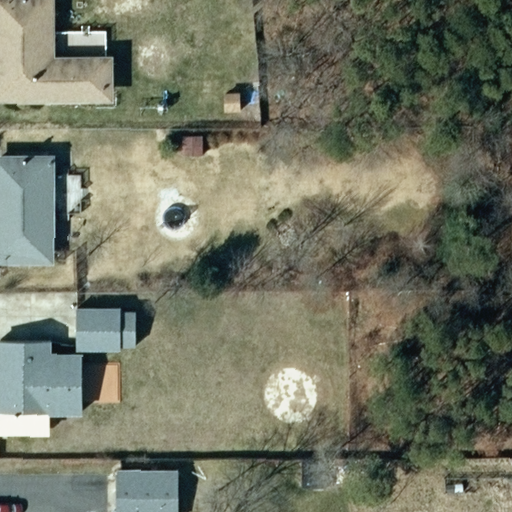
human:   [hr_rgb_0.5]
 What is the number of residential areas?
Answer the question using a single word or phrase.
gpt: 1

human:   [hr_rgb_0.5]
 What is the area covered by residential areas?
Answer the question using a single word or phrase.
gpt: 4525m2

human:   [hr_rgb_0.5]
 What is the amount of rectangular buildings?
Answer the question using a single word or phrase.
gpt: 3

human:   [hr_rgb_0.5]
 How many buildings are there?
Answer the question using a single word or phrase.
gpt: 5

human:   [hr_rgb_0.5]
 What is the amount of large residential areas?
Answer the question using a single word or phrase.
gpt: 1

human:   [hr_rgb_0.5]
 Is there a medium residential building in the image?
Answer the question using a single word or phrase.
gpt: yes

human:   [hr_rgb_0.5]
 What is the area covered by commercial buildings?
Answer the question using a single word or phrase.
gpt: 0m2

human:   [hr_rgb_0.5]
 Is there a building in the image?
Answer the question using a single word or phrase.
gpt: yes

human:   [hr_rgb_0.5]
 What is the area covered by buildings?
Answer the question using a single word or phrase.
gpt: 329m2

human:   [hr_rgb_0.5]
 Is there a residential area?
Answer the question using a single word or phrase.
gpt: yes

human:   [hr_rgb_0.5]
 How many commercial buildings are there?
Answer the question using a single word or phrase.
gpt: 0

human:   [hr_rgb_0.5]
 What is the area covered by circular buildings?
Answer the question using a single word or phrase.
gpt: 0m2

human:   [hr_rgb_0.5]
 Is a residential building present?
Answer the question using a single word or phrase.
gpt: yes

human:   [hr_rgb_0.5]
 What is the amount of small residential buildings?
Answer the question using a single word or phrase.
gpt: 3

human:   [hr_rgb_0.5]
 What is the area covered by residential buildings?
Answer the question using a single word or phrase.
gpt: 225m2

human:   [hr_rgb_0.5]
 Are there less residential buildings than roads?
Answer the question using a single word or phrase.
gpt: no

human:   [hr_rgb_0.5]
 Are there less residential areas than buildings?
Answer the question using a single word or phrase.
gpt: yes

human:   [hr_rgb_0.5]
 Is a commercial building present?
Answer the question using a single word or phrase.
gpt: no

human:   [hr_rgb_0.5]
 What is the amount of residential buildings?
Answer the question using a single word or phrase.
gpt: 4

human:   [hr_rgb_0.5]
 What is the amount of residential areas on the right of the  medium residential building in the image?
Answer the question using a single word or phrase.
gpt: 1

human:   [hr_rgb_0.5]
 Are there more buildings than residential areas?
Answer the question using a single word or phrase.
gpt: yes

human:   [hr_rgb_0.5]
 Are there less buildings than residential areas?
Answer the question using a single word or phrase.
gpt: no

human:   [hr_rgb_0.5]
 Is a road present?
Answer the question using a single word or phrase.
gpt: no

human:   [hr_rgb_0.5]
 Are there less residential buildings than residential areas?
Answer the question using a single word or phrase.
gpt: no

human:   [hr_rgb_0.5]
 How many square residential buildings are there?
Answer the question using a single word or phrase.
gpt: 0

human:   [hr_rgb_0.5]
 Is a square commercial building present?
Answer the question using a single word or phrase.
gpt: no

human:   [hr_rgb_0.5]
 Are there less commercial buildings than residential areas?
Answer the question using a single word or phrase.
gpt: yes

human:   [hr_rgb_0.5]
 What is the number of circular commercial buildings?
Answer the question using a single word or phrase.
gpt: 0

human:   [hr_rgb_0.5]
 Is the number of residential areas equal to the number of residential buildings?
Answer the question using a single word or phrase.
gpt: no

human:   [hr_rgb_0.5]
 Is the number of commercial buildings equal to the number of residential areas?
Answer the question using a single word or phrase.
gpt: no

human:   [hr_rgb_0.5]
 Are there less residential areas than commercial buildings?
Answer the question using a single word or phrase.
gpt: no

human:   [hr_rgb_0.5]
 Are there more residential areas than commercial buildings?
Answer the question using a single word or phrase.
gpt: yes

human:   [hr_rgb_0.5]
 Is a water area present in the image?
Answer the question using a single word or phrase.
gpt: no

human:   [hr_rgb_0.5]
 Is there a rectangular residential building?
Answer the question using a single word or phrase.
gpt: yes

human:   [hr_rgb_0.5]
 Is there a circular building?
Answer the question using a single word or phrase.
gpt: no

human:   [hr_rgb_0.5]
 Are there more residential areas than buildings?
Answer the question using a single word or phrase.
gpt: no

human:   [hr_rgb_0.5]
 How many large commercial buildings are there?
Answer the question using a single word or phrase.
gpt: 0

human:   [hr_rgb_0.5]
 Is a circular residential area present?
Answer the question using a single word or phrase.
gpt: no

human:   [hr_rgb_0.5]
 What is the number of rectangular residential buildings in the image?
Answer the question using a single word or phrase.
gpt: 3

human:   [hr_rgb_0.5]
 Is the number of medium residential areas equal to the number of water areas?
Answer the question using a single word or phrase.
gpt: yes

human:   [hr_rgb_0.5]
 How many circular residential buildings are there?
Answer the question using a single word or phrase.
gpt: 0

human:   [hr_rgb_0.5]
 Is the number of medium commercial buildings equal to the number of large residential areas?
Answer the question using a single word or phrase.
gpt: no

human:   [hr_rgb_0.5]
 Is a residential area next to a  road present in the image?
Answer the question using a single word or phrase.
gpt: no

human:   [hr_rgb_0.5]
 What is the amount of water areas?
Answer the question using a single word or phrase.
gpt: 0

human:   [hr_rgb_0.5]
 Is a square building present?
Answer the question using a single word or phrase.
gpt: no

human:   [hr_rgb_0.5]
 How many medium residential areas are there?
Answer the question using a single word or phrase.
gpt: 0

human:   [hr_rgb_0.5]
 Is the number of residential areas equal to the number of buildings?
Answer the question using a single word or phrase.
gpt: no

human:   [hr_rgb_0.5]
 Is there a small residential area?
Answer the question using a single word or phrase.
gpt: no

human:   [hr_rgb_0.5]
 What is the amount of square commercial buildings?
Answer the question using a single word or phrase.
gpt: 0

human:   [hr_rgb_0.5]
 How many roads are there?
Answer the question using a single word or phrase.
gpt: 0

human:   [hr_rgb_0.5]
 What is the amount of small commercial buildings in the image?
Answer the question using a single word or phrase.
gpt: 0

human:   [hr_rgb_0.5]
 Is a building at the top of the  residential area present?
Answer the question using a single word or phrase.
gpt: yes

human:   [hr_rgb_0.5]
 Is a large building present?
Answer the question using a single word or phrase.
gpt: no

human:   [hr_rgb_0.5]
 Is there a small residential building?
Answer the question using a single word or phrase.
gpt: yes

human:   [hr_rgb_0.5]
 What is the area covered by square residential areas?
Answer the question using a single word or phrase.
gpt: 0m2

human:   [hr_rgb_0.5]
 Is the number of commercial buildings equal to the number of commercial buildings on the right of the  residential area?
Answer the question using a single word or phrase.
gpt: yes

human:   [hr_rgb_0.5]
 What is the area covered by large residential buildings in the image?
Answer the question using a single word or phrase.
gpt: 0m2

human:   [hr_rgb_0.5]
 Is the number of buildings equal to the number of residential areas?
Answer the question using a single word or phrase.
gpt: no

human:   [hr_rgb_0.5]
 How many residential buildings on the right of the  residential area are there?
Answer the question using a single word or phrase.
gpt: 0

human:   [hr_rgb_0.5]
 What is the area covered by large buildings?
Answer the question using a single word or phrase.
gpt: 0m2

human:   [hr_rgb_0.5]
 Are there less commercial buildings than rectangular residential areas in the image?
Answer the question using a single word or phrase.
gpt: yes

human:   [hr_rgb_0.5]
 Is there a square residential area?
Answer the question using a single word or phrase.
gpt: no

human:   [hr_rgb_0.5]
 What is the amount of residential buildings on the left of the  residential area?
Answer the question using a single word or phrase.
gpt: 4

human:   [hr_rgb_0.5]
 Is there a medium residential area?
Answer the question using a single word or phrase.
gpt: no